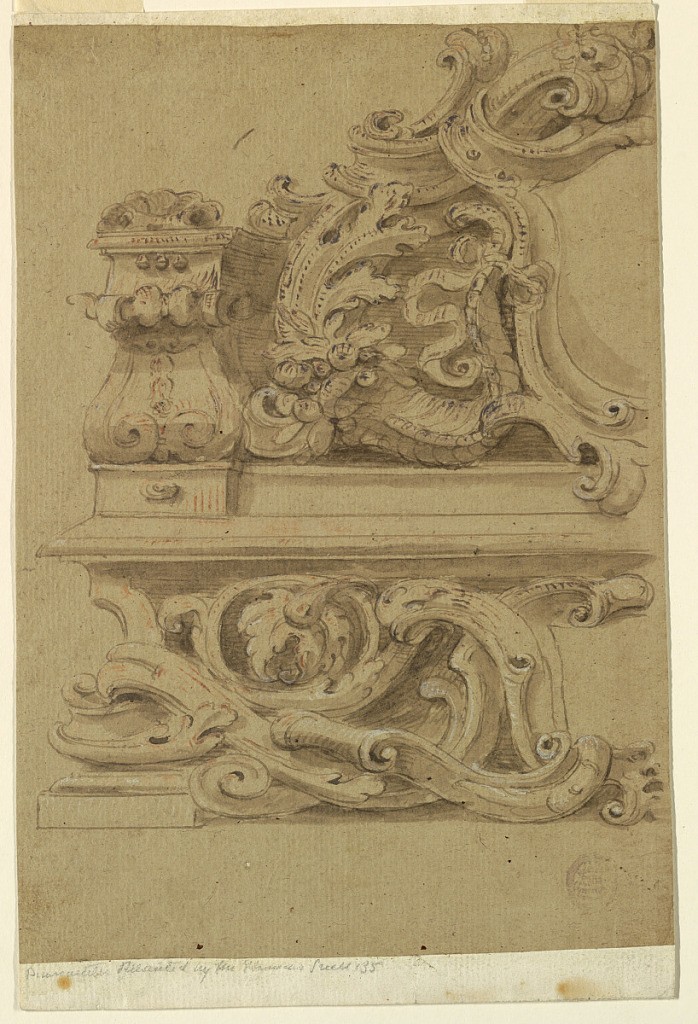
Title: Project for Entablature and Pediment
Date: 1700–1725
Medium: Pencil, pen and ink, brush and sepia wash, red and white crayon on brown paper
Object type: Drawing
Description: Vertical rectangle showing escutcheon in a pediment beside a cornucopia.